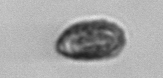
Label: Pseudochattonella_farcimen